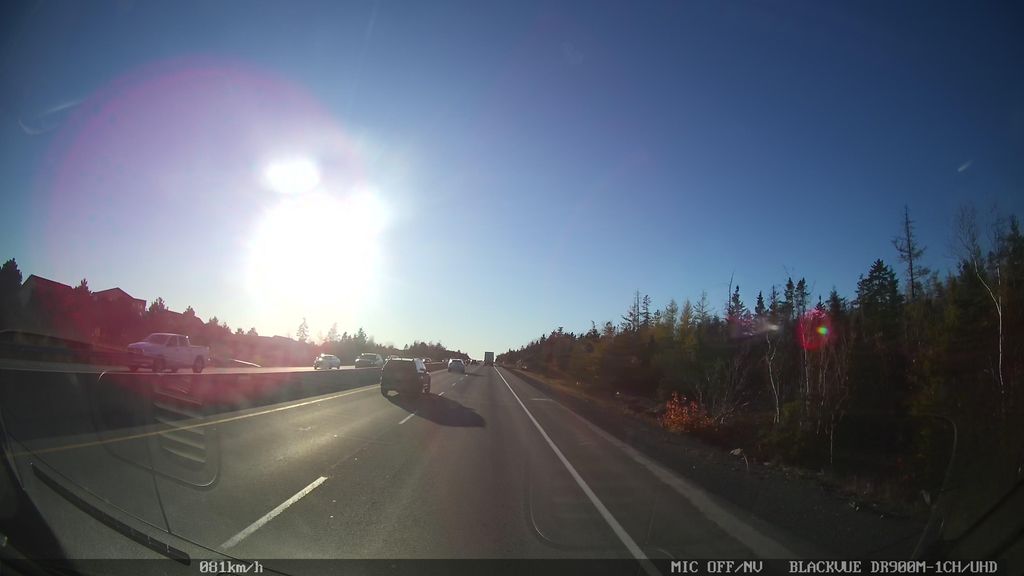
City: halifax